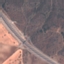
Land use / land cover class: Highway